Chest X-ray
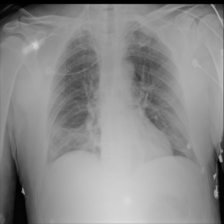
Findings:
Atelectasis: positive
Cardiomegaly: negative
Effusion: negative
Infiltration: negative
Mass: negative
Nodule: negative
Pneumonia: negative
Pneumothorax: negative
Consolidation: negative
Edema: negative
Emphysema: negative
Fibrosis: negative
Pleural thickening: negative
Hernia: negative